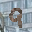
Label: 9